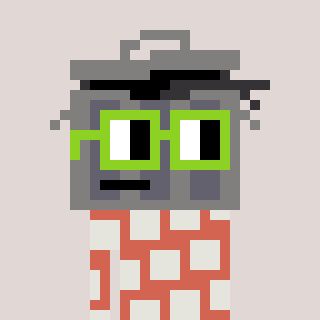
a pixel art character with square light green glasses, a trashcan-shaped head and a peachy-colored body on a warm background